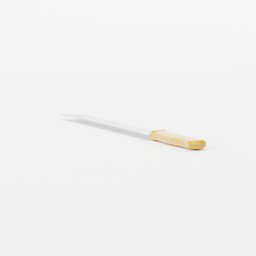
Label: tools